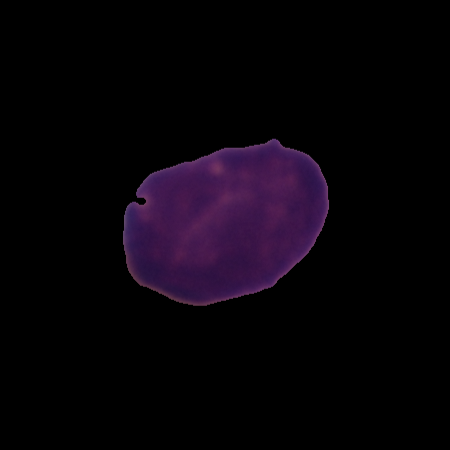
Label: healthy